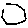
Label: hexagon